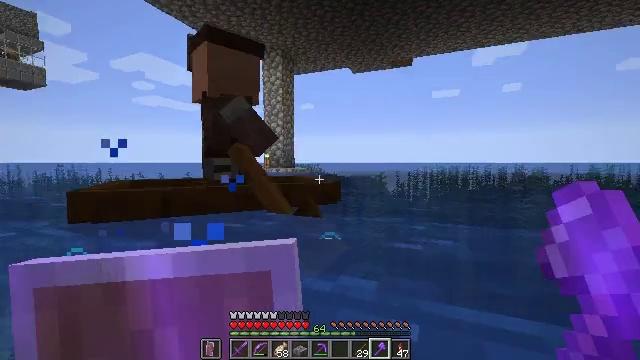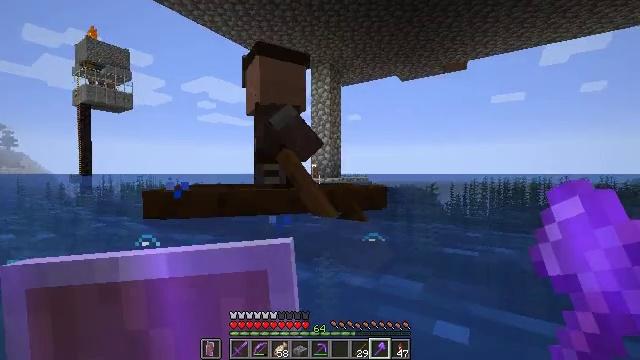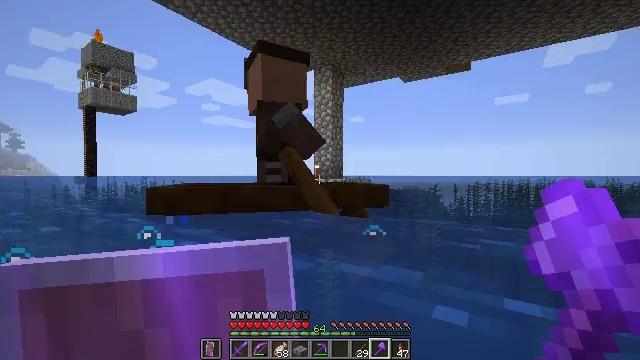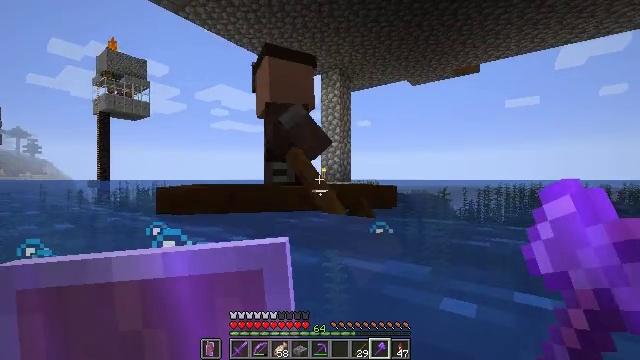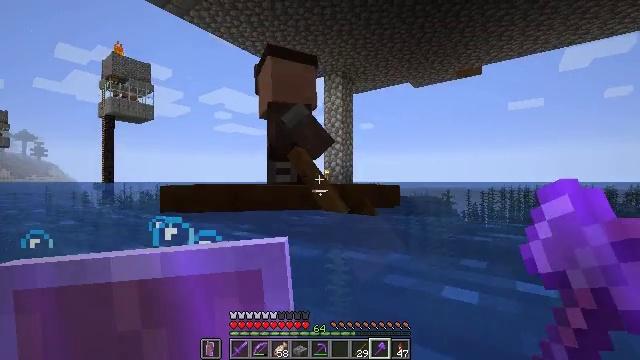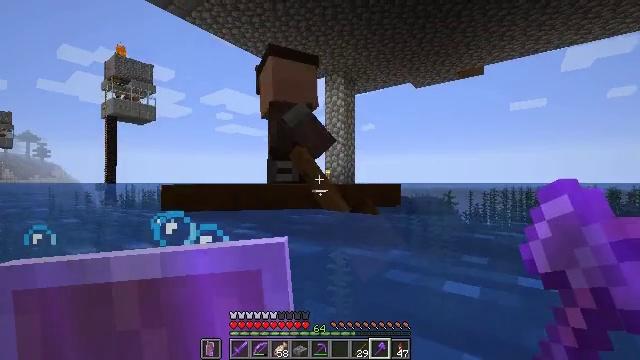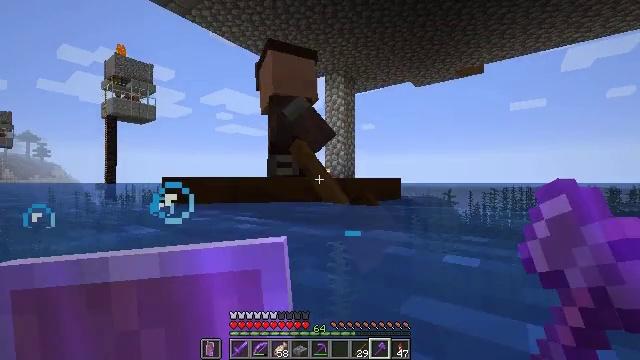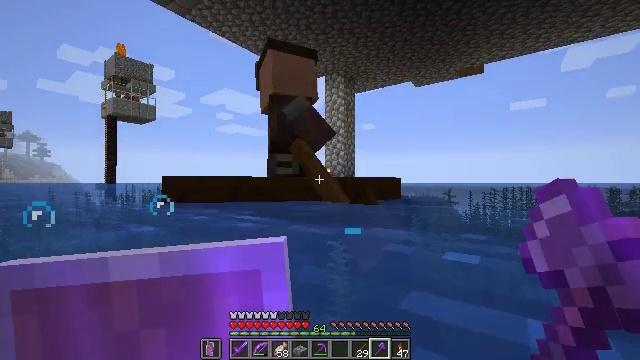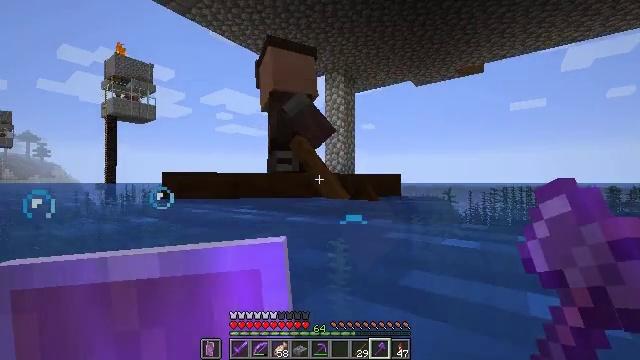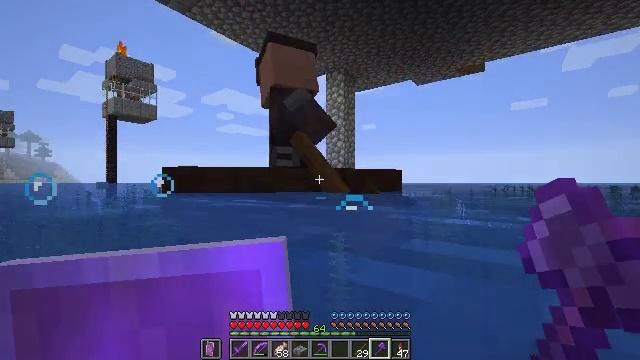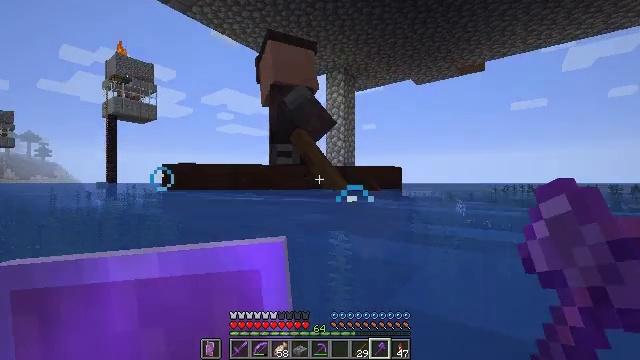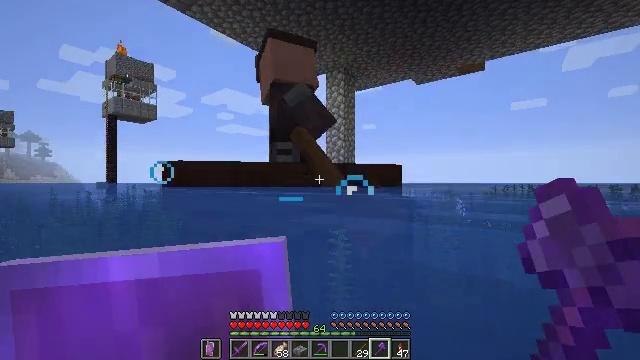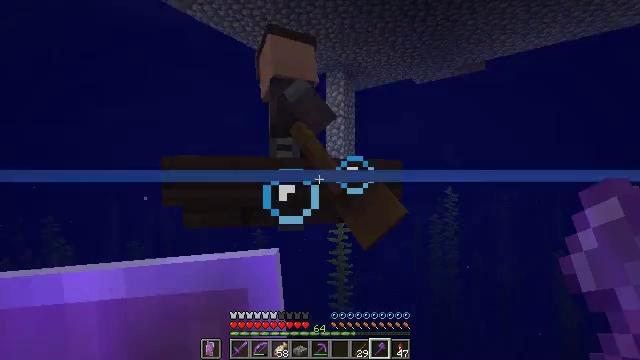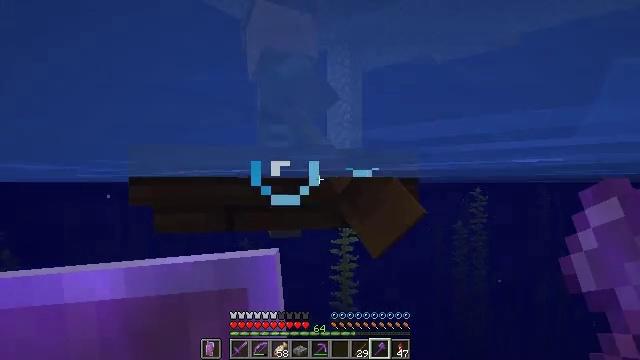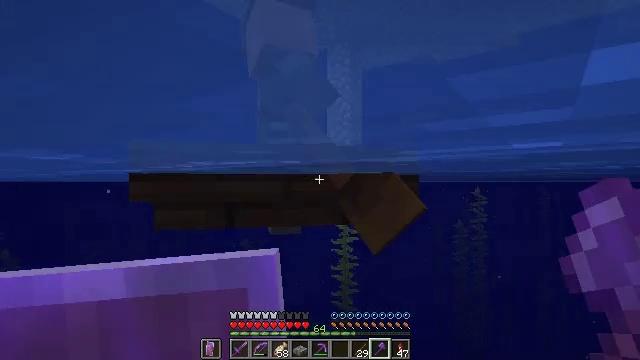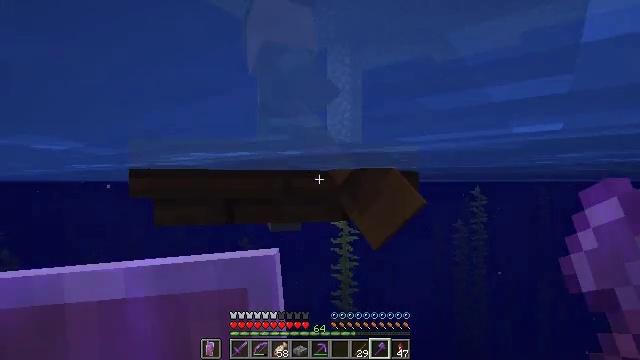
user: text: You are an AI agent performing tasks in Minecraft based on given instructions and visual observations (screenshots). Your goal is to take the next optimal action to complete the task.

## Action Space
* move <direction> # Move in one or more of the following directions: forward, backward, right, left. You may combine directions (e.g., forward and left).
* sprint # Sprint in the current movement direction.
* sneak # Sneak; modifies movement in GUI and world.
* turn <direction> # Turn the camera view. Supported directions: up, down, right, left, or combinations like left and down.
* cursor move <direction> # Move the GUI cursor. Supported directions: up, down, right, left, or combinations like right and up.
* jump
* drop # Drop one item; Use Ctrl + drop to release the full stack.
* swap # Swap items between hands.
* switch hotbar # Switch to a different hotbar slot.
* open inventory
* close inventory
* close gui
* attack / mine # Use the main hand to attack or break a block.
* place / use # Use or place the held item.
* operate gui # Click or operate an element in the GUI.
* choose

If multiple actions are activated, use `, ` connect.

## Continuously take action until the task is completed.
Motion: motion action
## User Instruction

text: Collect the blast furnace by mining it.
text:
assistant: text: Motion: turn left and up
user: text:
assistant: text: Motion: no_op
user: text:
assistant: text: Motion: turn left
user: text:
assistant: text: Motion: no_op
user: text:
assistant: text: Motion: no_op
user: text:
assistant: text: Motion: no_op
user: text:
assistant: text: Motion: no_op
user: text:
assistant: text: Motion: no_op
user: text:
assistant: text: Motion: no_op
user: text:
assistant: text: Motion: no_op
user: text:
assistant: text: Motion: no_op
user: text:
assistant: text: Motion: no_op
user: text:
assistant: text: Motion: no_op
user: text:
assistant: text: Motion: no_op
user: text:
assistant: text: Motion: use / place
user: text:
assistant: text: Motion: use / place
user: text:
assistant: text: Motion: use / place
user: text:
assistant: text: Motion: use / place
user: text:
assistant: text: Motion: no_op
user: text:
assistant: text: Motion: no_op
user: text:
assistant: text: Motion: no_op
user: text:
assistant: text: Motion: no_op
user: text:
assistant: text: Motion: no_op
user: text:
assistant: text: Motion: no_op
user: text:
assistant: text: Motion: no_op
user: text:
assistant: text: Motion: turn right
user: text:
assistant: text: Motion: turn right and down
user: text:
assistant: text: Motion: turn right and down
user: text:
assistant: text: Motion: turn right and down
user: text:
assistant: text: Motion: turn right and down